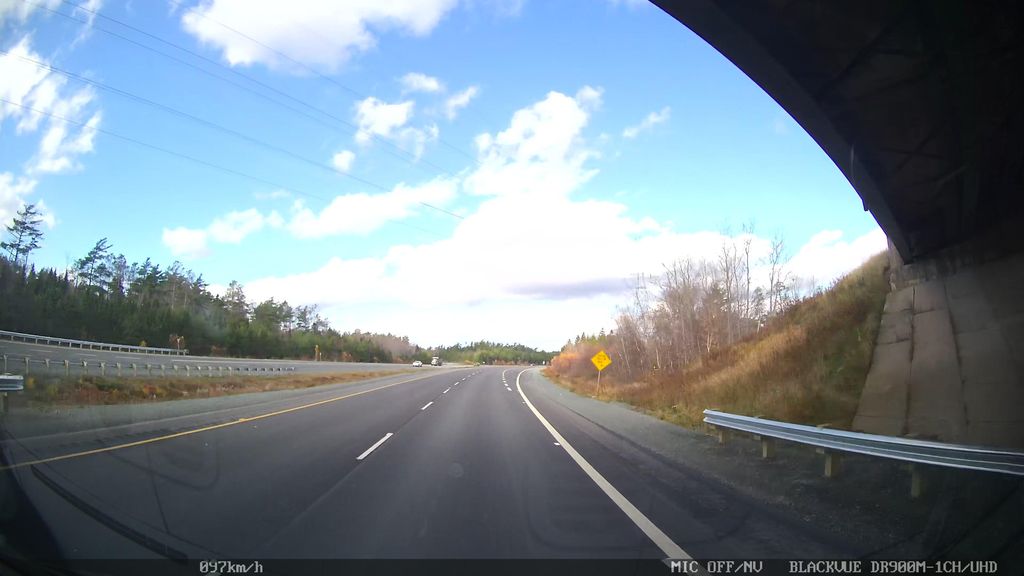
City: halifax